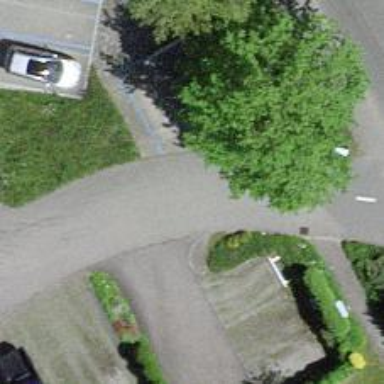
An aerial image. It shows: Asphalt road in residential area.